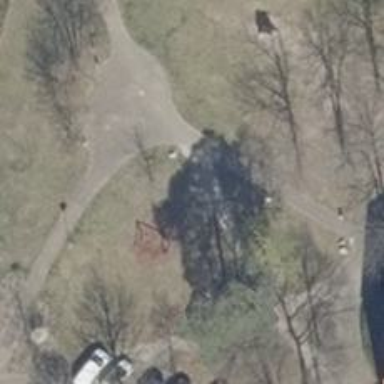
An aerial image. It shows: Playground with swings.